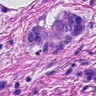
Metastatic tissue present: yes